Question: I want to create a row of multiple buttons to form a coherent block in jQuery Mobile. For this, I placed them in a horizontal controlgroup. This approach works well for simple labels, but now I want to have one or more buttons with two rows of text on them. For example:
'''
<form>
<fieldset data-role="controlgroup" data-type="horizontal">
<a href="#" data-role="button" data-icon="minus" data-iconpos="left">Left</a>
<a href="#" data-role="button">Middle item<br/><sub>Second row</sub></a>
<a href="#" data-role="button" data-icon="plus" data-iconpos="right"></a>
</fieldset>
</form>
'''
<URL>
My problem is that the multi-row labels appear fine, but the other buttons on the row still have a width appropriate for a single-row label (or no label). The result looks like this:

How can I ...
- - -
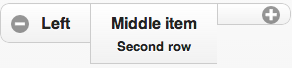
Answer: You can Try this:
- First Step : assign an id for your '<fieldset>''''
<fieldset data-role="controlgroup" data-type="horizontal" id="t">
'''
- Second Step : changes in your css for the 'a' tag '''
#t a {
float:none;
display:table-cell;
vertical-align:middle;
}
'''
View the Demo <URL>